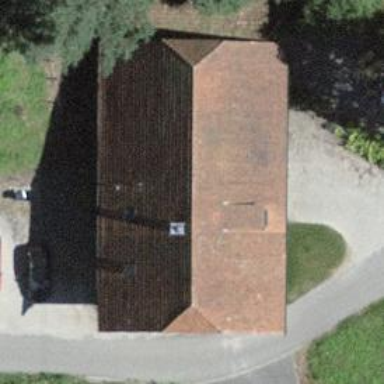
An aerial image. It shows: Farm building.